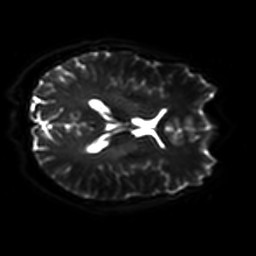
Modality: DWI
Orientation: axial
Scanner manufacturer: philips
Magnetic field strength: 7 T
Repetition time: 9.612 s
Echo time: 0.073 s